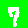
Digit: 7